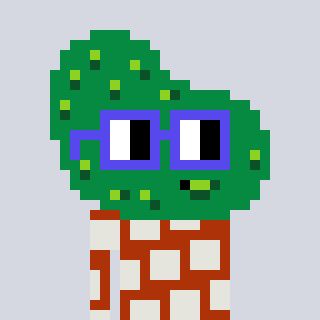
a pixel art character with square blue glasses, a pickle-shaped head and a hotbrown-colored body on a cool background